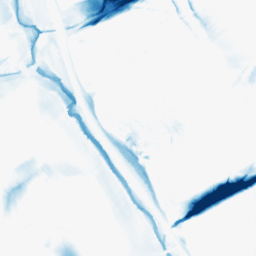
Category: morphological
Decomposition family: morphological_diamond
Decomposition parameters: operation: closing
radius: 20
Upsampling method: quintic
Upsampling parameters: scale: 2
Upsampling scale: 2